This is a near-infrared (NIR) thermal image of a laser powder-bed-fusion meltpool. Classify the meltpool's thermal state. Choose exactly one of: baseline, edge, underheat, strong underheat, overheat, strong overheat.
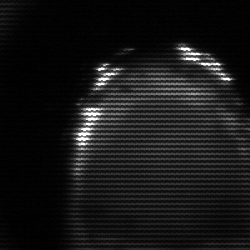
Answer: edge